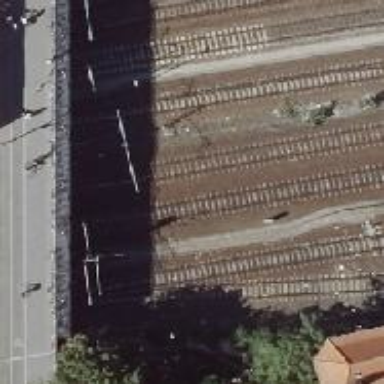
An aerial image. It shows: Milestone along the railway track with catenary mast.